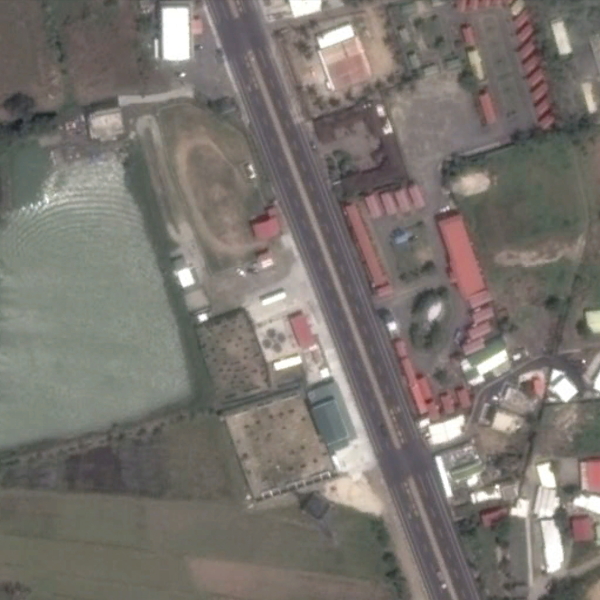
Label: Resort